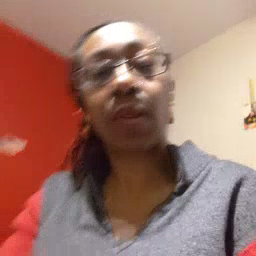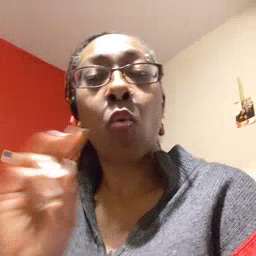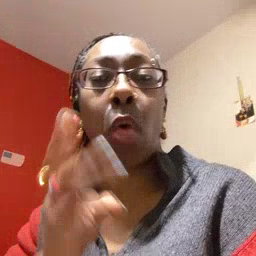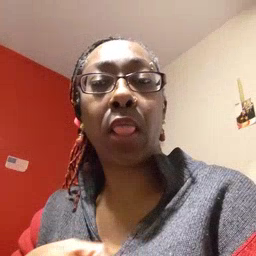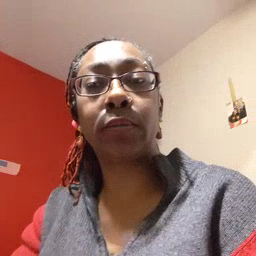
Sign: will